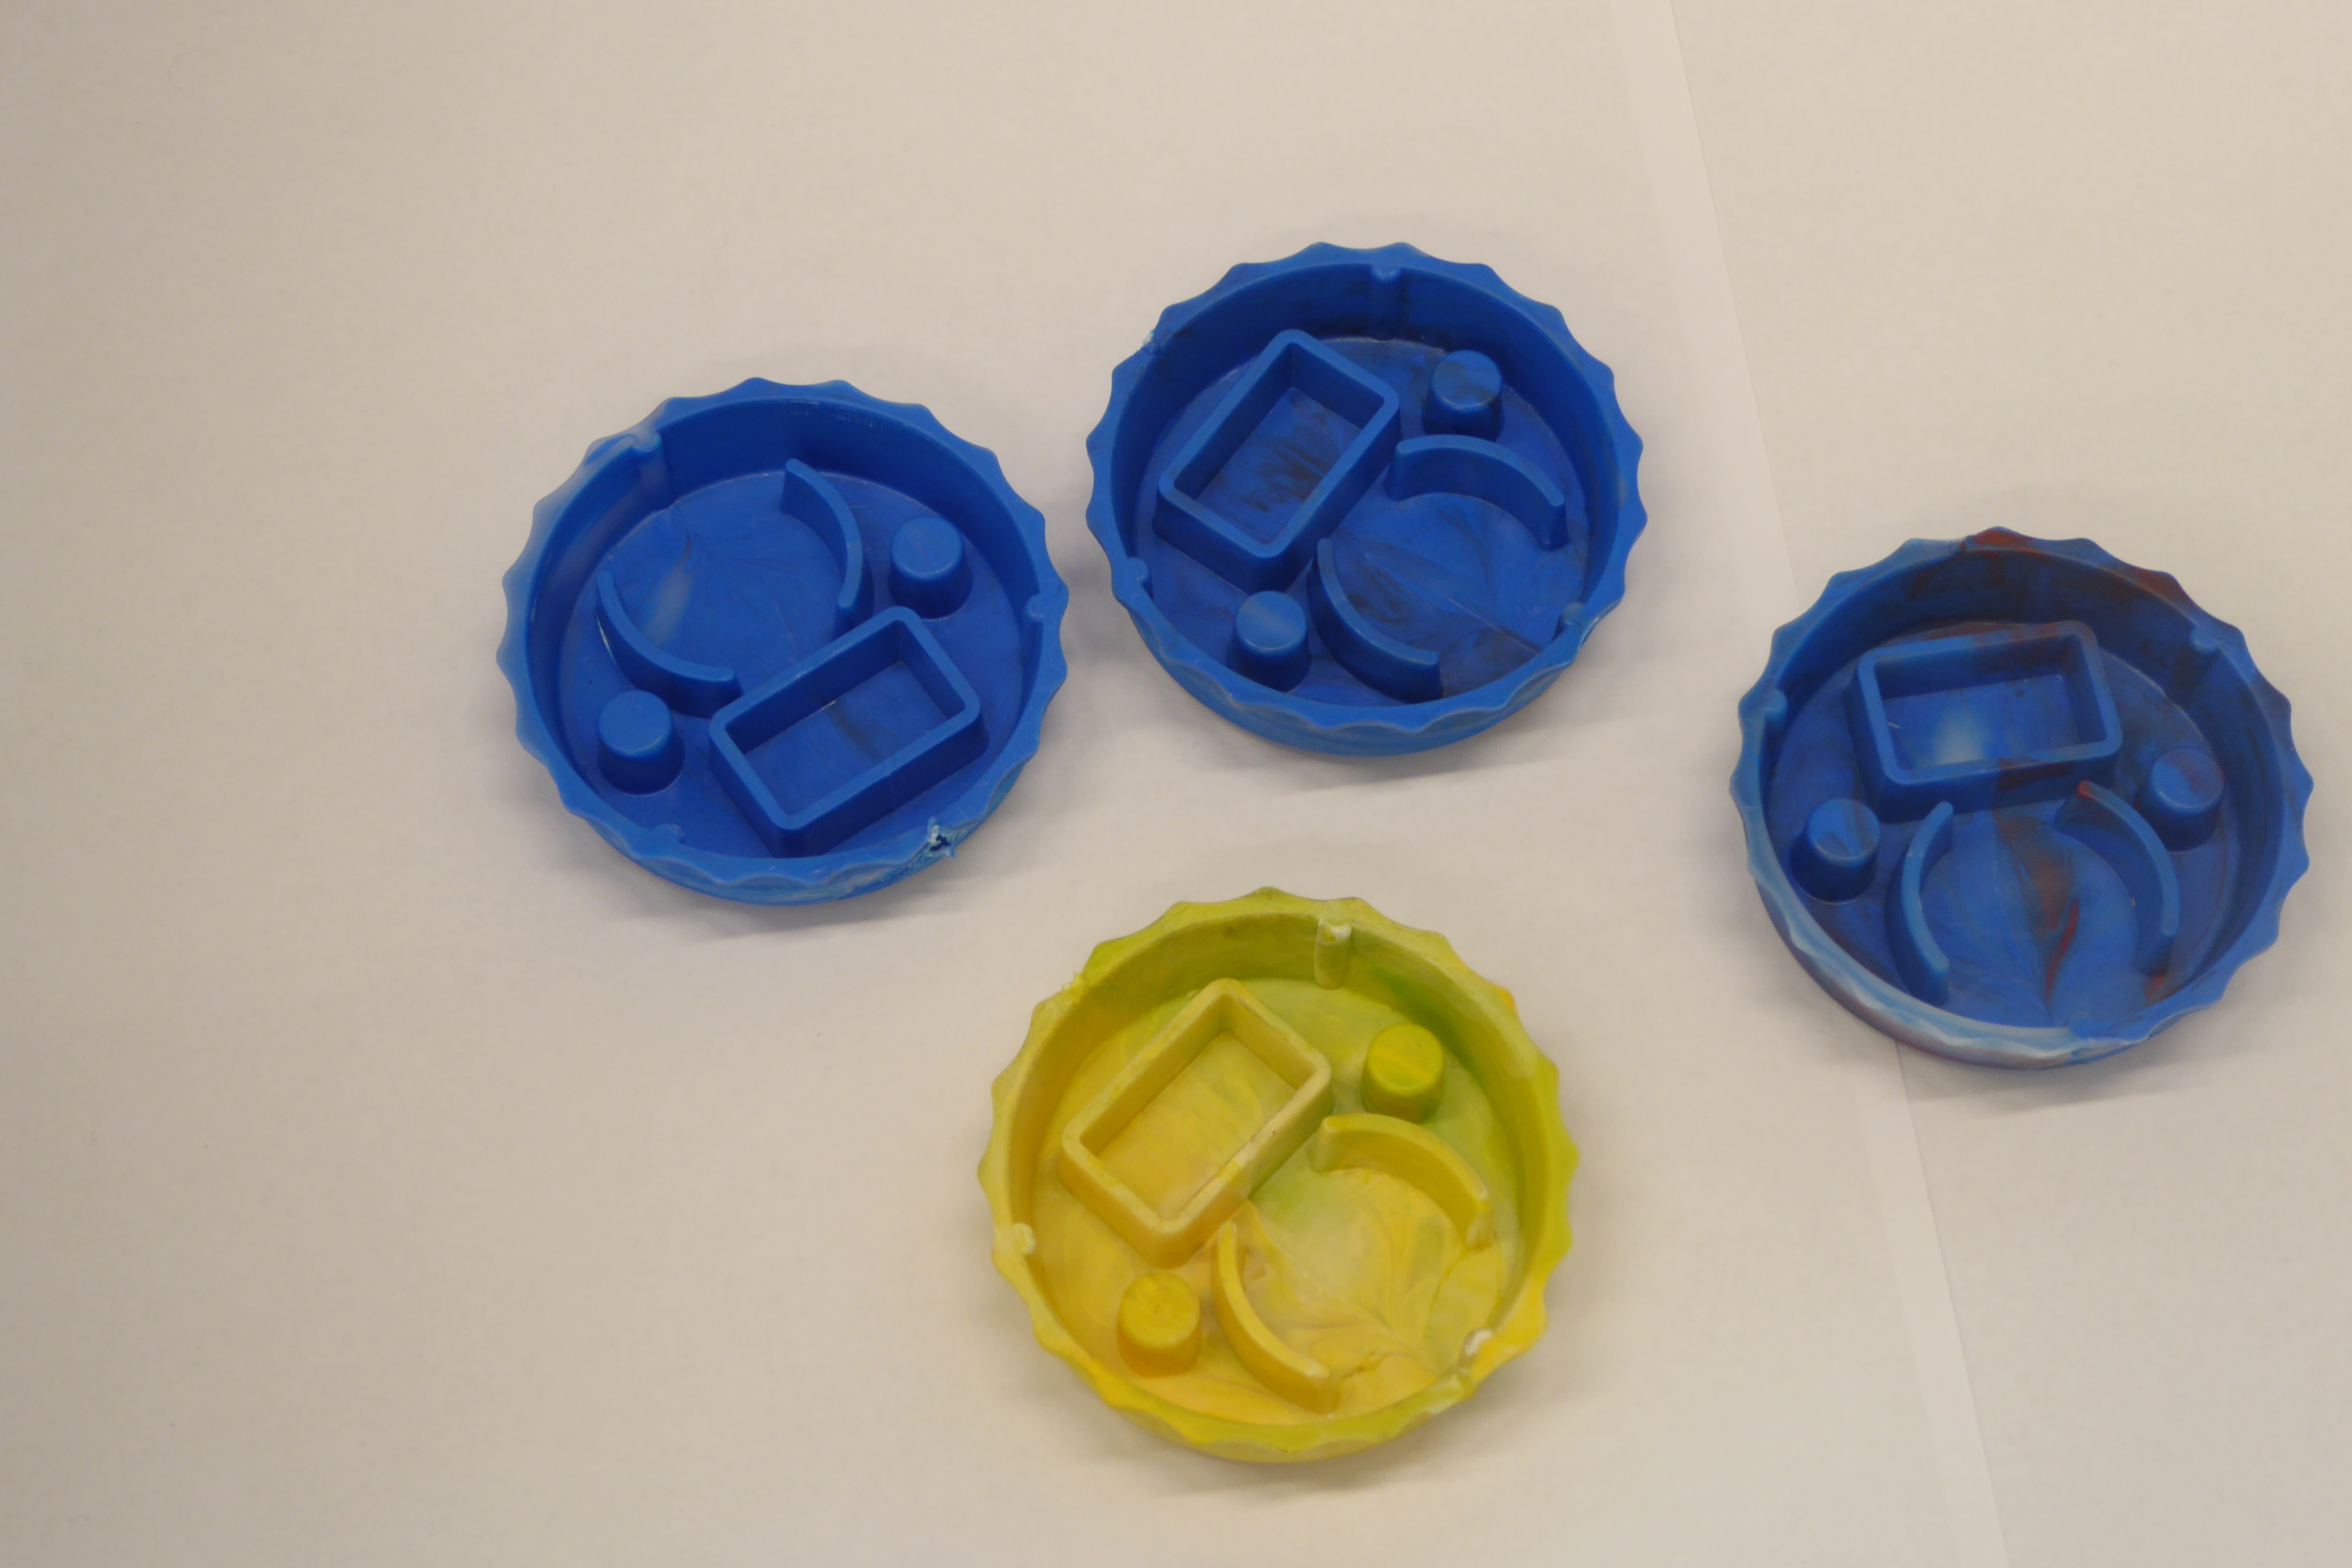
Label: Bottle Opener - Cover